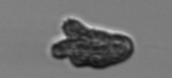
Label: Pseudochattonella_farcimen